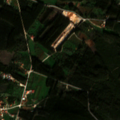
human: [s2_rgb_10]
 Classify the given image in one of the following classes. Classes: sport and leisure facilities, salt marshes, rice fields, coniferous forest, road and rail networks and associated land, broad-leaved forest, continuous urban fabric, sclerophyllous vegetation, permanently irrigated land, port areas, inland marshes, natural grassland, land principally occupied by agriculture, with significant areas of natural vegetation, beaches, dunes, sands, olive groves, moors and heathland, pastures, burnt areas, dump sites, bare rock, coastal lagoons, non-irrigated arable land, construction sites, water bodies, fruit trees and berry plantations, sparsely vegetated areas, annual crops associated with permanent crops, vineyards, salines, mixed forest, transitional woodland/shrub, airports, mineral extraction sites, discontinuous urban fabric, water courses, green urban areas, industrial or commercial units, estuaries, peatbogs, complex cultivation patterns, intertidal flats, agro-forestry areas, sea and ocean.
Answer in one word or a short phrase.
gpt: olive groves, annual crops associated with permanent crops, complex cultivation patterns, land principally occupied by agriculture, with significant areas of natural vegetation, mixed forest, sclerophyllous vegetation, transitional woodland/shrub